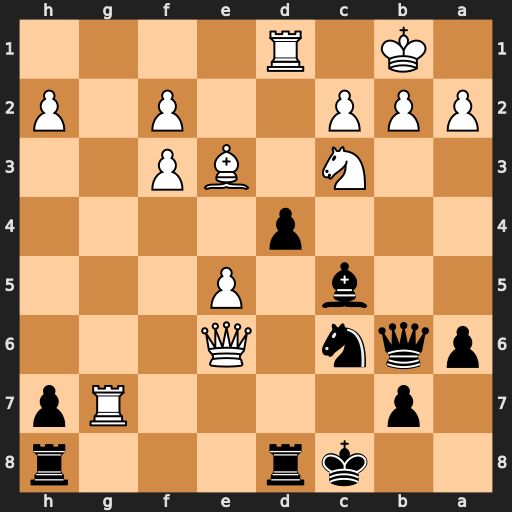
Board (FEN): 2kr3r/1p4Rp/pqn1Q3/2b1P3/3p4/2N1BP2/PPP2P1P/1K1R4
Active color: b
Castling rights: -
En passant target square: -
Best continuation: Kb8 Na4 dxe3